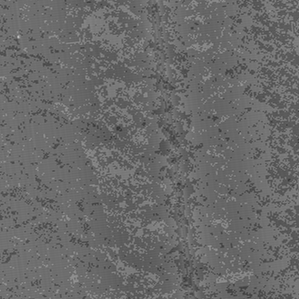
Label: frost